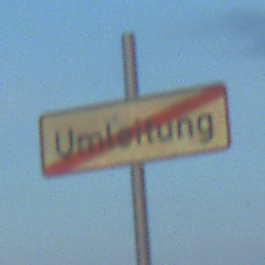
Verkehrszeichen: EndeDerUmleitungsankuendigung
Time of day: SunriseSunset
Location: Outdoor (Nature)
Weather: PartlyCloudy
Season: NotSpecified
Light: Natural